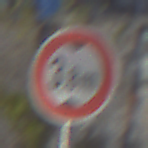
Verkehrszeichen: TatsaechlicheHoehe
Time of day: MorningAfternoon
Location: Outdoor (Urban)
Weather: PartlyCloudy
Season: NotSpecified
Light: Natural